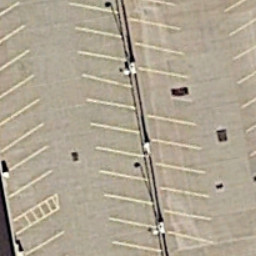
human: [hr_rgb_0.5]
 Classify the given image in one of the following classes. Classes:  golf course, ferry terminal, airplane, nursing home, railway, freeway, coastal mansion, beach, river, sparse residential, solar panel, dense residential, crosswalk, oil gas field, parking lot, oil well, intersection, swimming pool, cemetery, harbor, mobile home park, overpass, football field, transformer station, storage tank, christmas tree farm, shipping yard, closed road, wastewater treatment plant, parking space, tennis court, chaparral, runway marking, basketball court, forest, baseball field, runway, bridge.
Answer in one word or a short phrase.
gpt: parking space